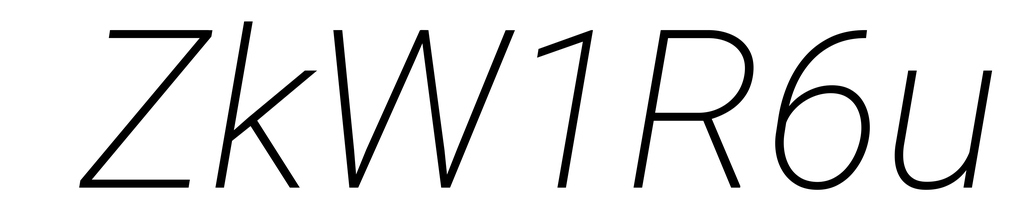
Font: Roboto-Italic_ExtraLight_Italic